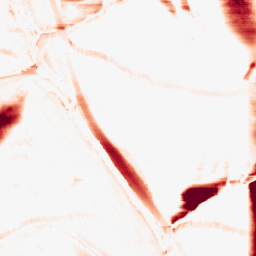
Category: morphological
Decomposition family: morphological_rect
Decomposition parameters: operation: opening
width: 50
height: 10
Upsampling method: quintic
Upsampling parameters: scale: 2
Upsampling scale: 2